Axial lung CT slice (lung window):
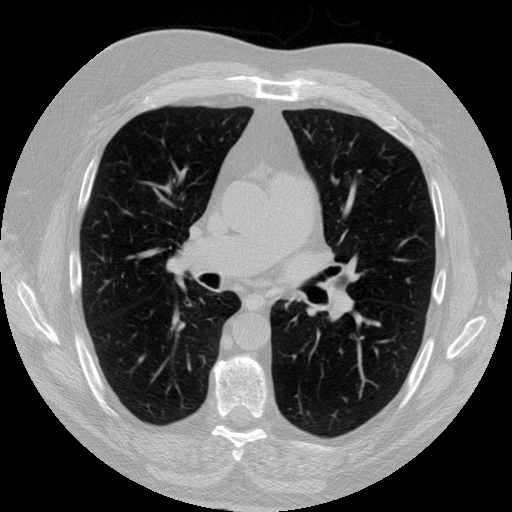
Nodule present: no